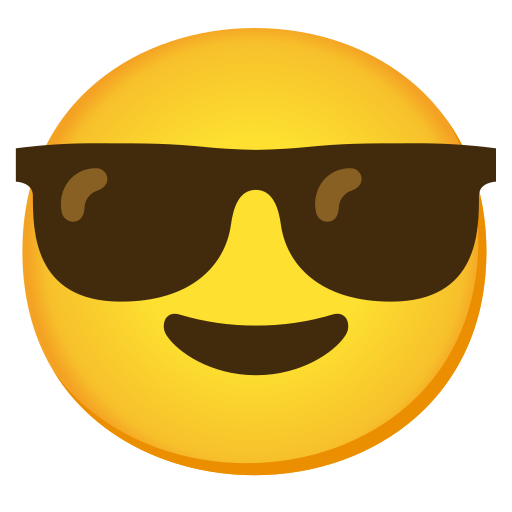
Emoji: 😎